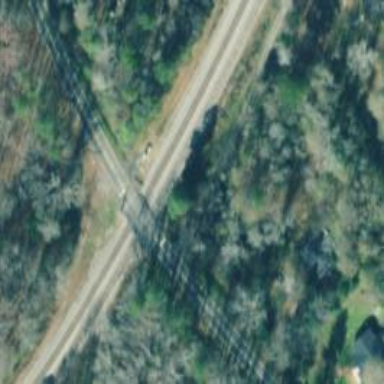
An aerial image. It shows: Level crossing on the railway with lights.